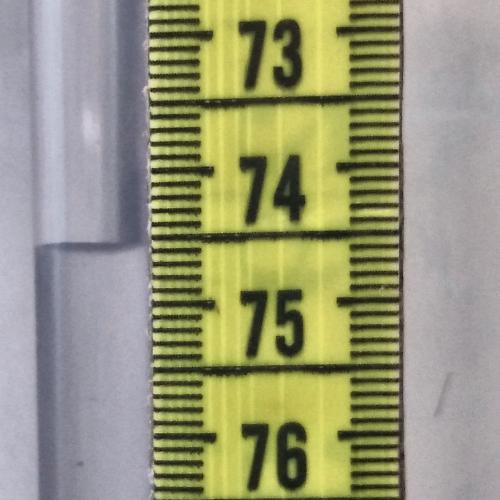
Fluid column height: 74.5 cm